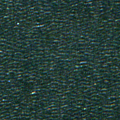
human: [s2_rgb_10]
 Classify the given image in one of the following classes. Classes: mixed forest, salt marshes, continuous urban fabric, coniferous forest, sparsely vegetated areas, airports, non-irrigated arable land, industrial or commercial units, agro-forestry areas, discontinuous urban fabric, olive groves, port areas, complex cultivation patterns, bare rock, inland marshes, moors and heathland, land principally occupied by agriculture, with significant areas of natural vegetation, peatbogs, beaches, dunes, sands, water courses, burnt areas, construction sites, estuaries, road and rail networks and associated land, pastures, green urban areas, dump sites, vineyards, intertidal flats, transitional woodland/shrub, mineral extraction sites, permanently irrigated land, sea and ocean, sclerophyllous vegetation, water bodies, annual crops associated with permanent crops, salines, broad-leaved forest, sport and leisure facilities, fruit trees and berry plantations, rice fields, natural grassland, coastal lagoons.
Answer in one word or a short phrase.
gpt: sea and ocean